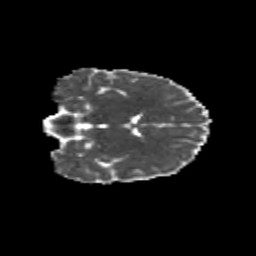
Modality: MD
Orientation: coronal
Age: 13
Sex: male
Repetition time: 9.512 s
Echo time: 0.089 s